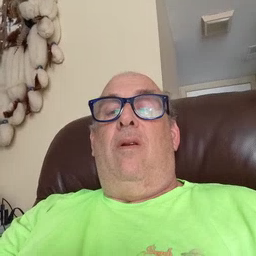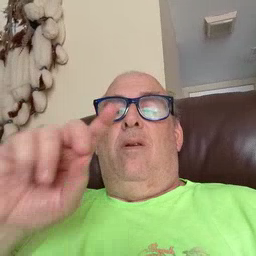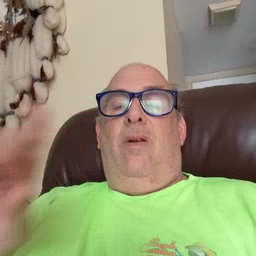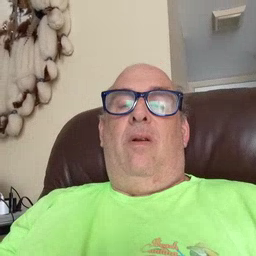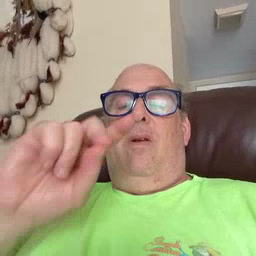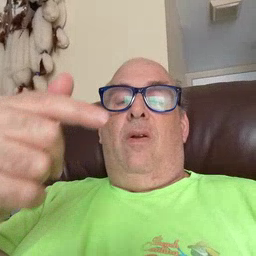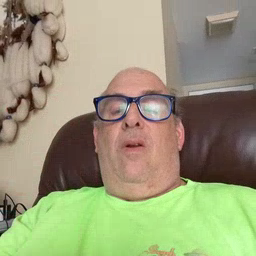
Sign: dog